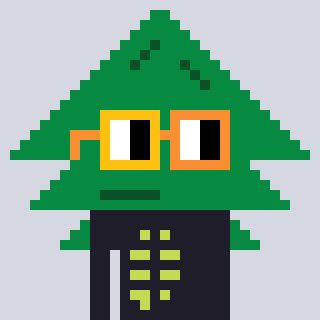
a pixel art character with square yellow and orange glasses, a fir-shaped head and a grayscale-colored body on a cool background